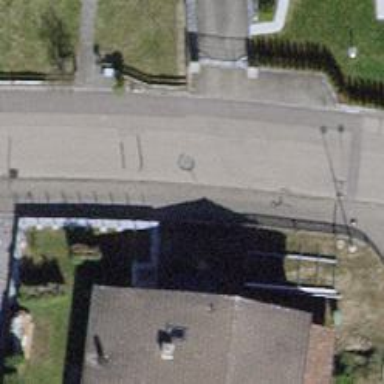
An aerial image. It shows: Asphalt sidewalk.